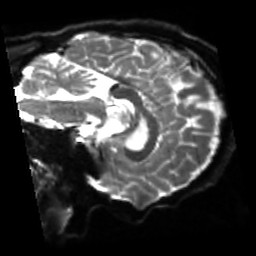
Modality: sbref
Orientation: sagittal
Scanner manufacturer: siemens
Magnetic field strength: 3 T
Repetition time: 4 s
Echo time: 0.0594 s